Chest X-ray. View position: AP
Patient age: 49
Patient sex: F
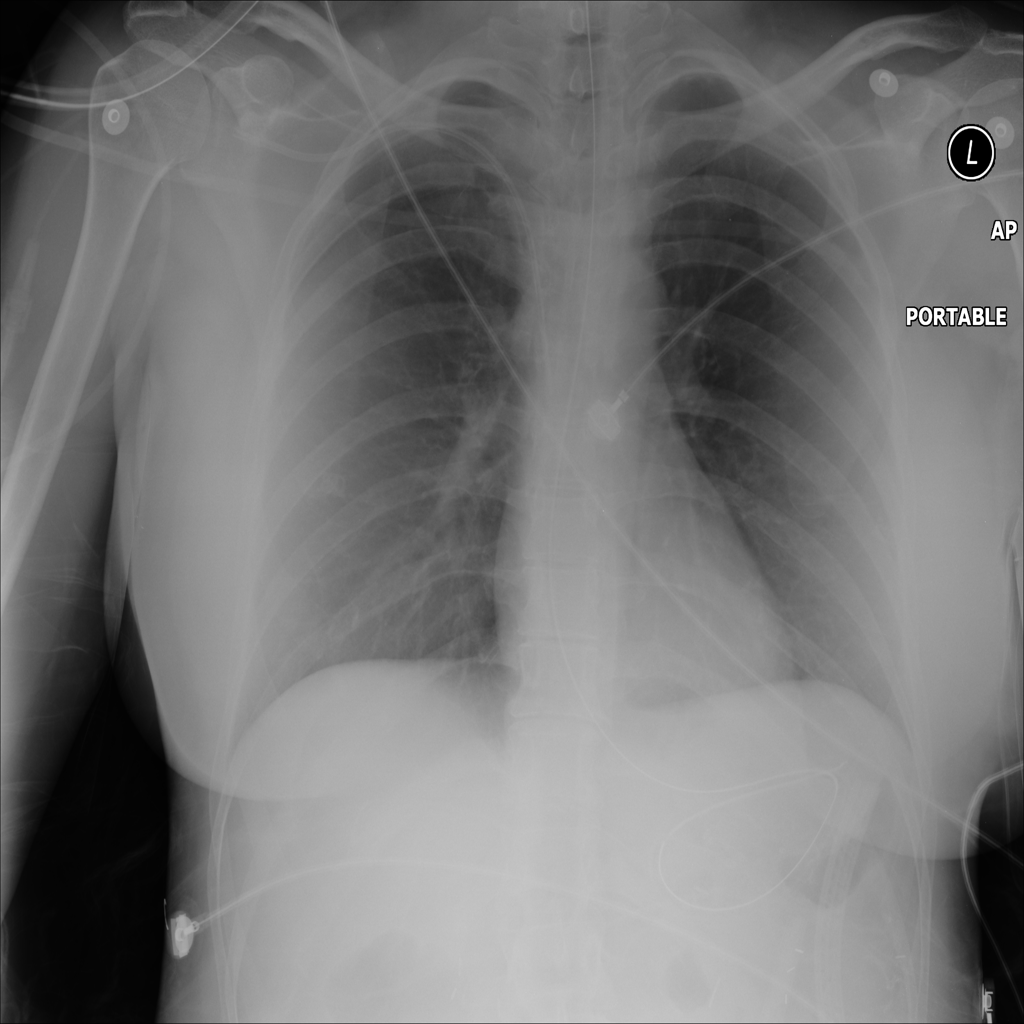
Finding: Pneumothorax